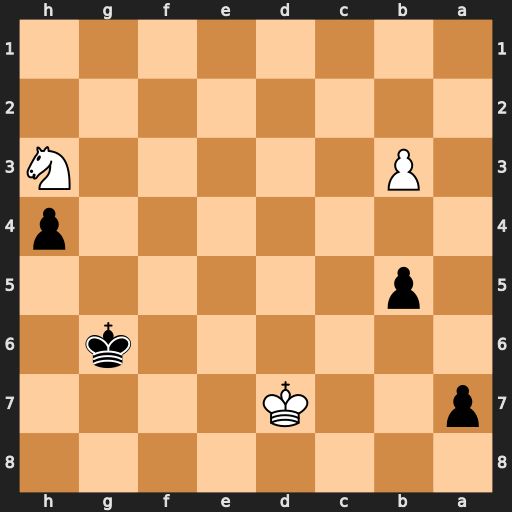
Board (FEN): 8/p2K4/6k1/1p6/7p/1P5N/8/8
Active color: b
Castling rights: -
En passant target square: -
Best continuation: a5 Kd6 a4 bxa4 bxa4